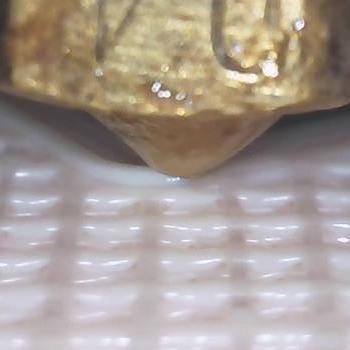
Flow rate: 84%